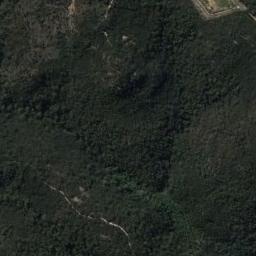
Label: forest